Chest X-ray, PA view. Patient: 62 years old, sex M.
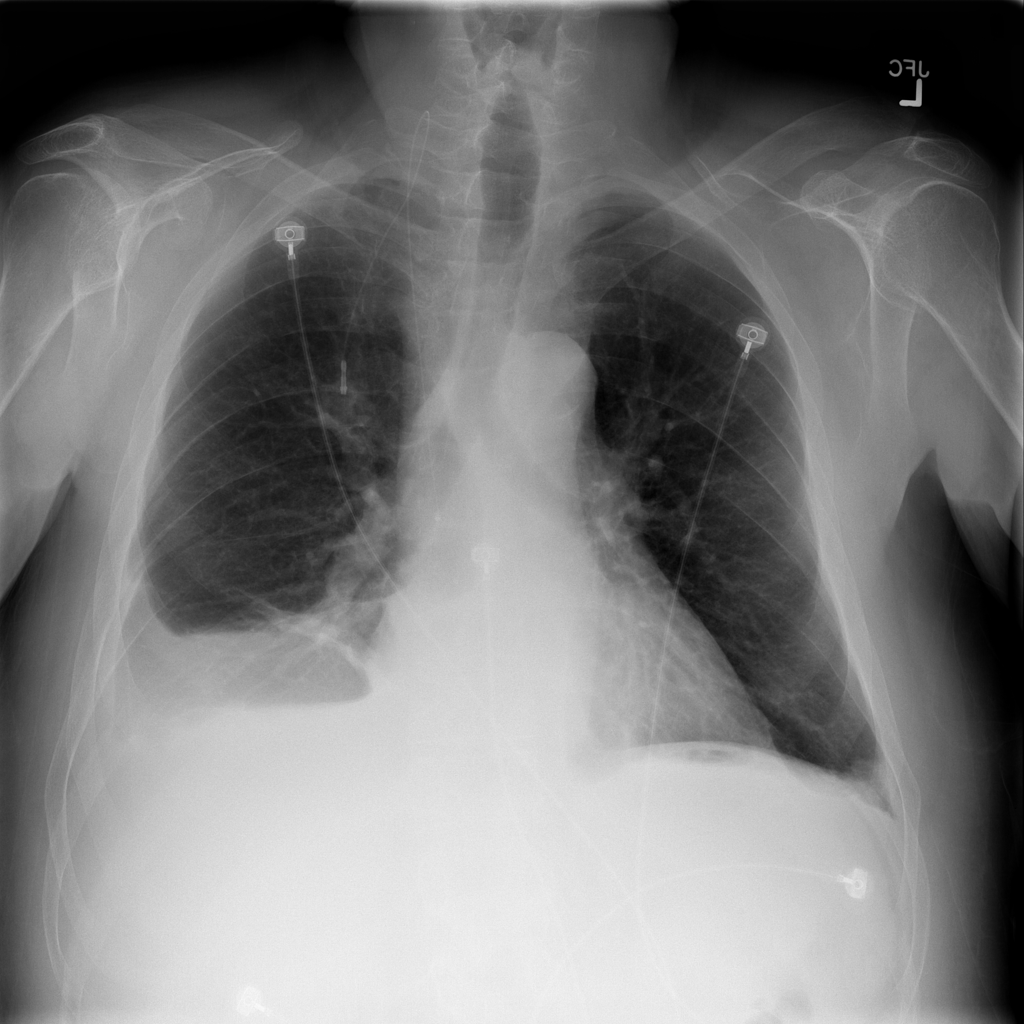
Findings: Atelectasis, Consolidation, Effusion, Nodule